Field crop: maize
Growth stage: 2
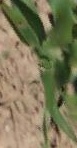
Species: maize